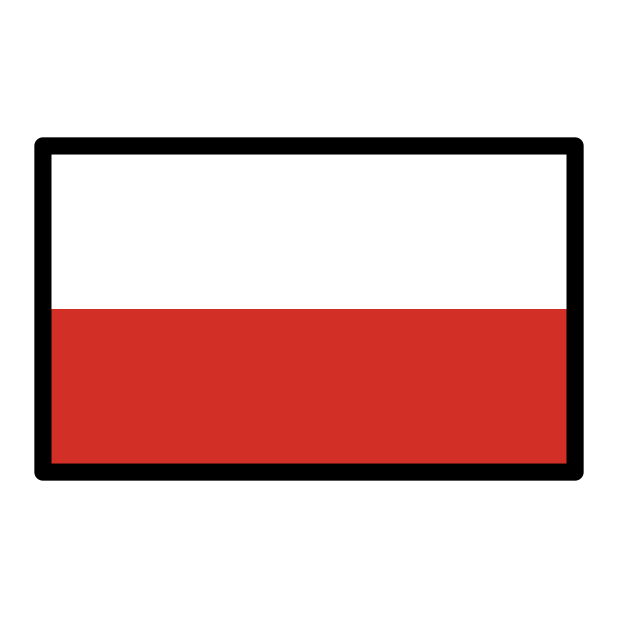
flag: Poland